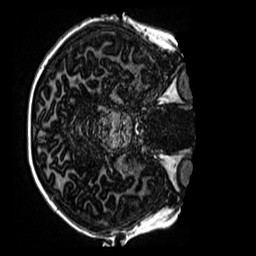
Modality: MP2RAGE
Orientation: axial
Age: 10
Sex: female
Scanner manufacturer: siemens
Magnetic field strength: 3 T
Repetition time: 4 s
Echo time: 0.00299 s